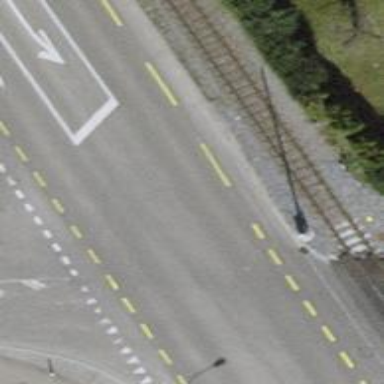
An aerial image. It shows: Asphalt secondary road with dedicated lane for cyclists on both sides.